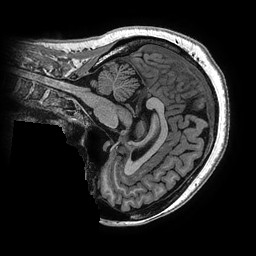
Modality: T1w
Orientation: sagittal
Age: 52
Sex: female
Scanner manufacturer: ge
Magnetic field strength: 3 T
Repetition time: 0.006952 s
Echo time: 0.00292 s